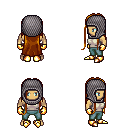
a pixel art fantasy rpg character, male body template, human, tanned skin, white sleeveless shirt, teal pants, brunette extra-long hairstyle, chain hood, gold gloves, gold boots, four views (front, back, left, right), 2x2 character sprite sheet, small pixel art, hard edges, no anti-aliasing